Question: I have several Cucumber tests that are running fine (I closely watch them), all pass, and everything works good. But Event Log in Rubymine keeps showing all the tests that pass in this way:
'''
Failed to start: 0 passed, 19 not started
'''
Besides, the Run tab (which shows all tests as Passed) also says this after (otherwise successful) run:
'''
Done: Scenarios 0 of 19
'''
Can someone please help me understand why could it happen?
Screenshot:

Rubymine / Ruby / Selenium / Cucumber.
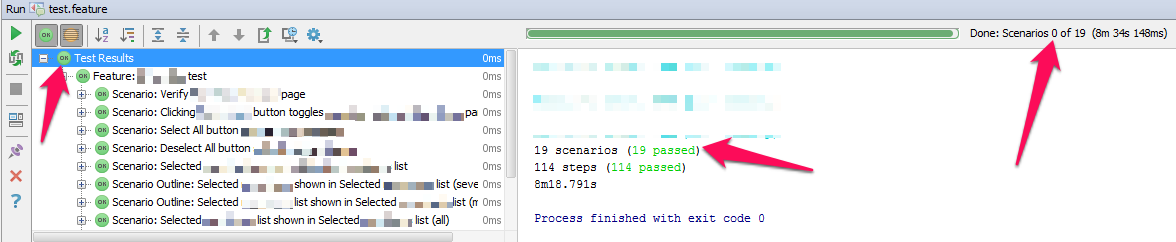
Answer: Ok, apparently it is a bug that exists in the current release build.
I contacted them, and they said it is related to <URL>.
They fixed it in <URL>.
I was able to confirm the fix after I installed that build.